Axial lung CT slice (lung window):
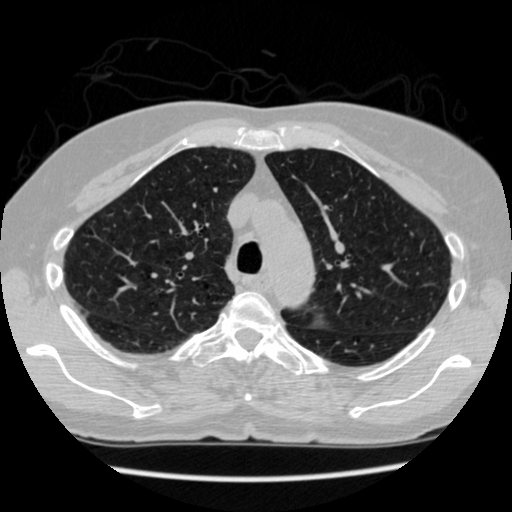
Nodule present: no